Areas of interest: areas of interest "Non-Ferrous Metals New Materials Science and Technology Innovation Park"
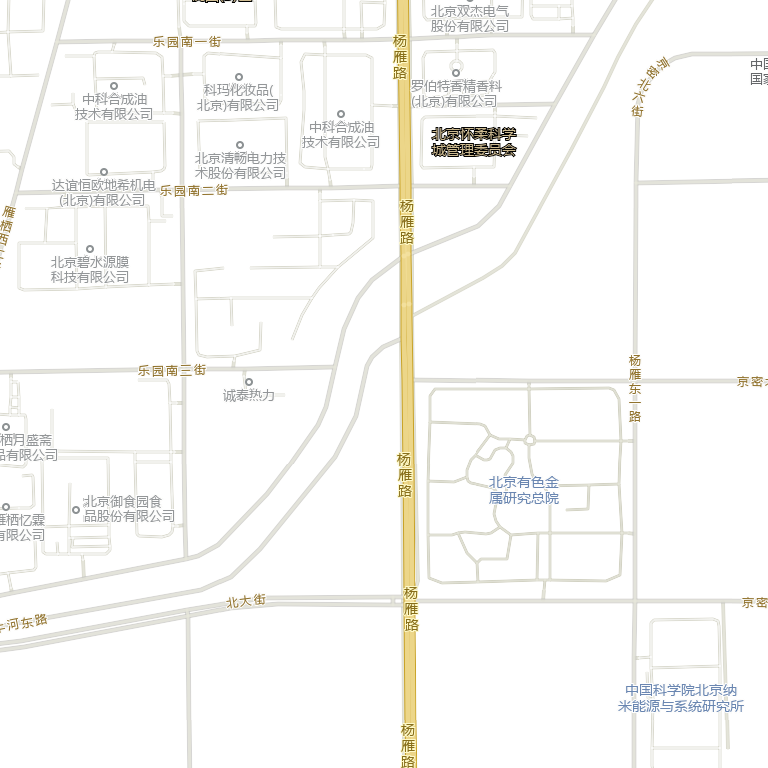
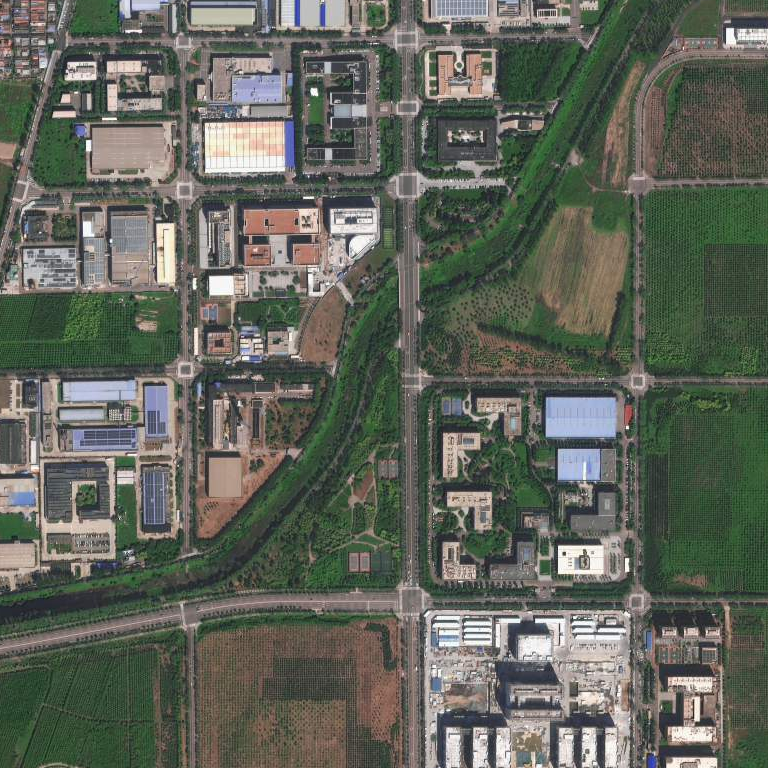